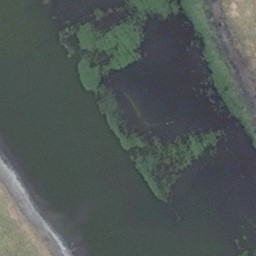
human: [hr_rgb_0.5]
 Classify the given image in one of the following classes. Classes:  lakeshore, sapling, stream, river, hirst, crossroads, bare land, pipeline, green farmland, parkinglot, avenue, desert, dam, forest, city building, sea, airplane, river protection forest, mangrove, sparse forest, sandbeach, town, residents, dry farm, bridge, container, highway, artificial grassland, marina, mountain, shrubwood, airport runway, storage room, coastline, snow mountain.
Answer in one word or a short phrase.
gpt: river